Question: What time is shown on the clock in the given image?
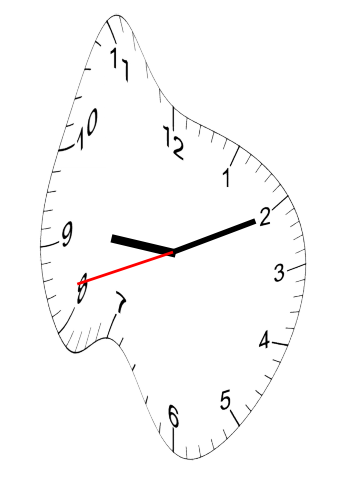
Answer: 09:10:42